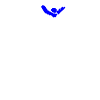
Particle: electron